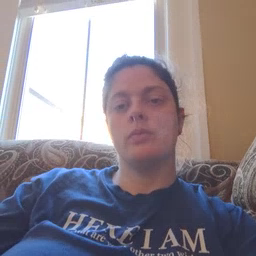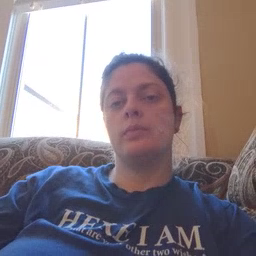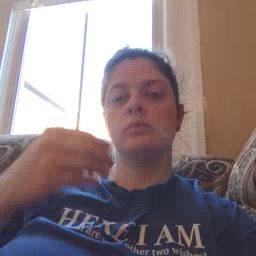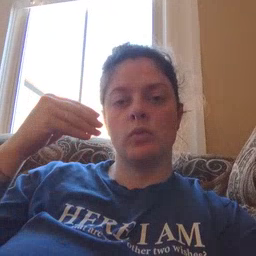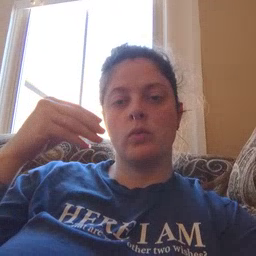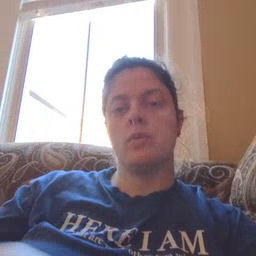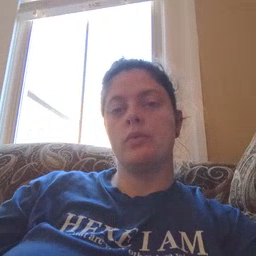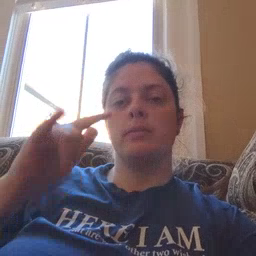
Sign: store